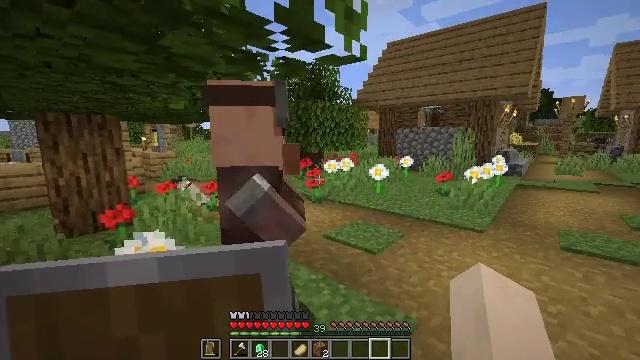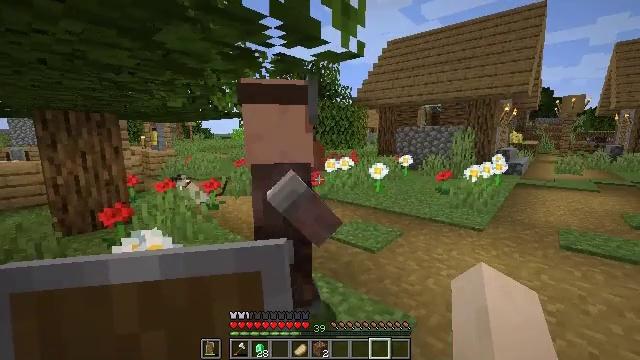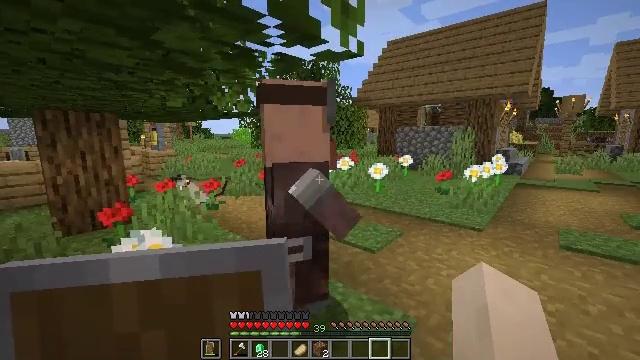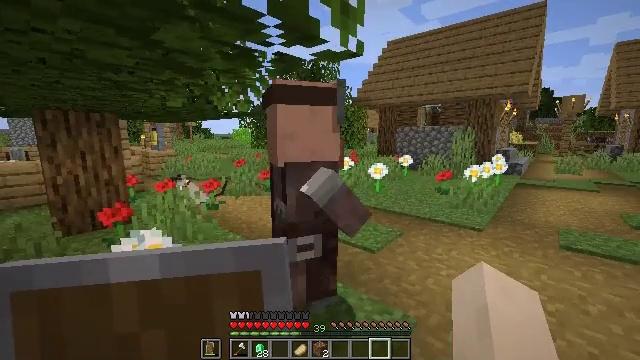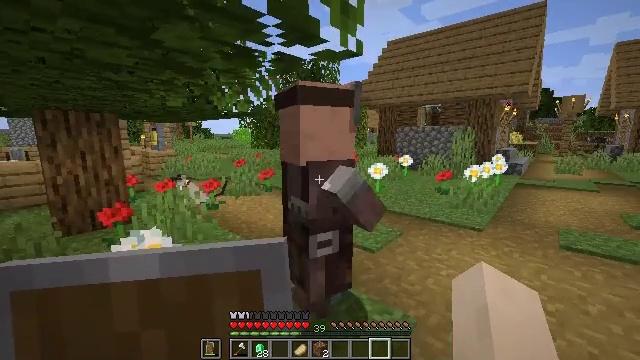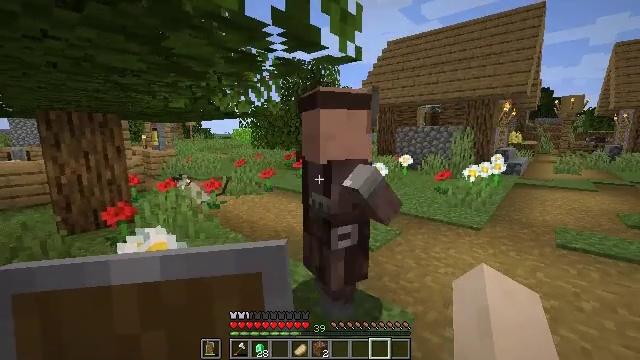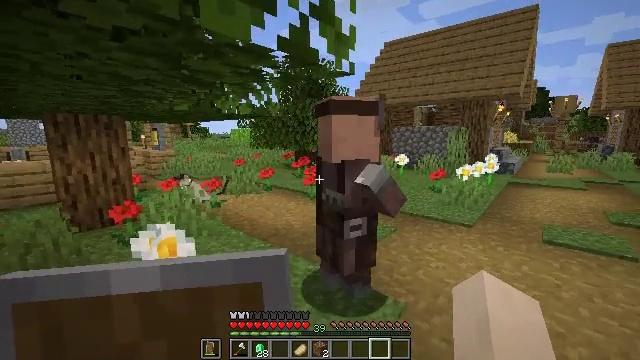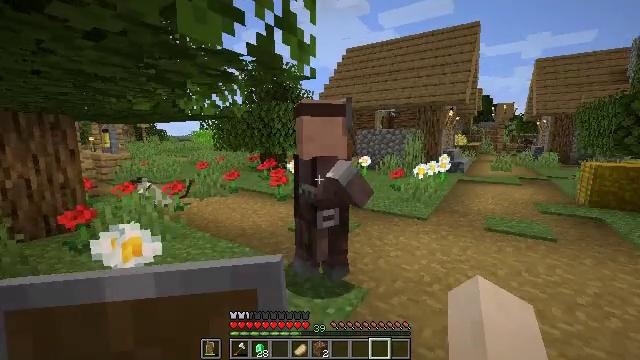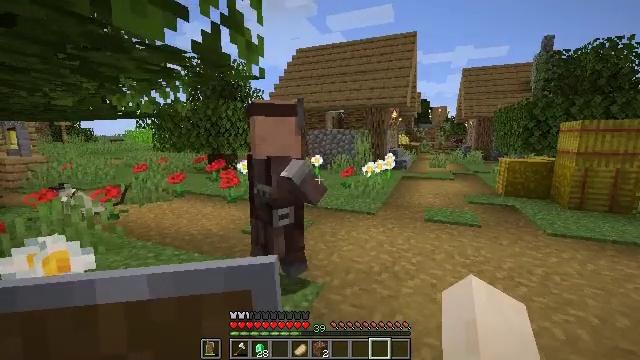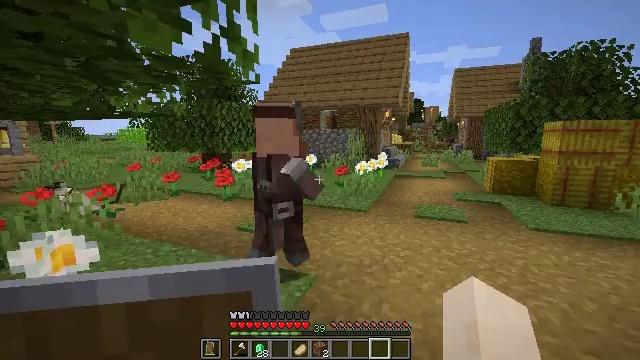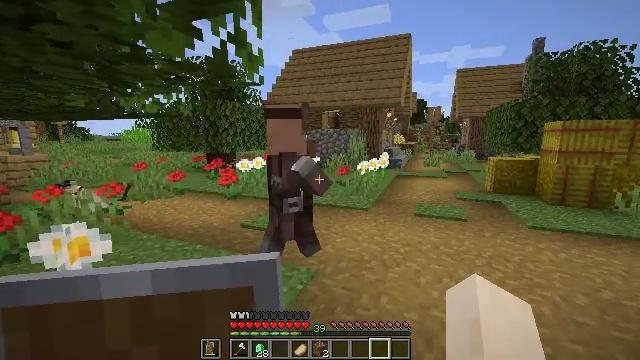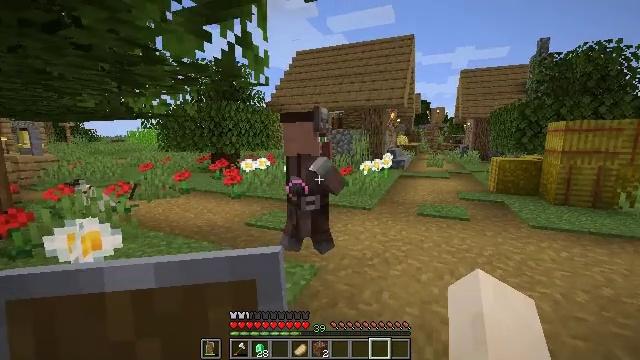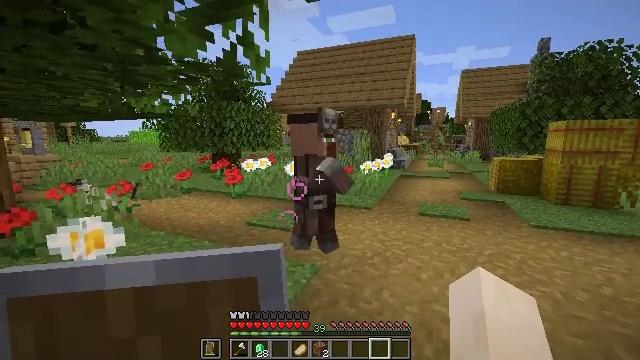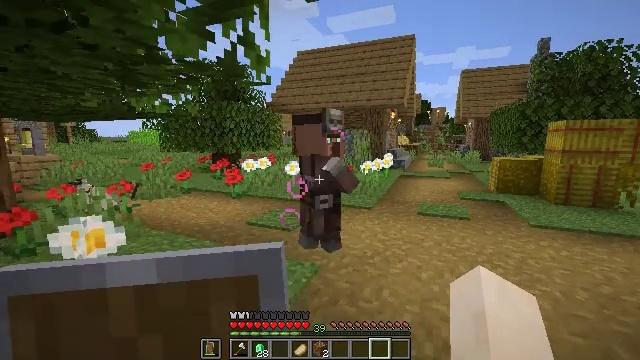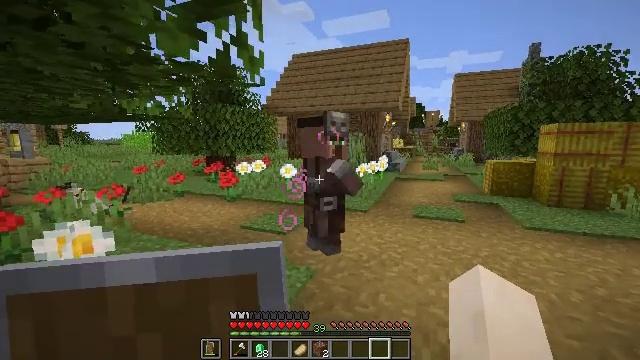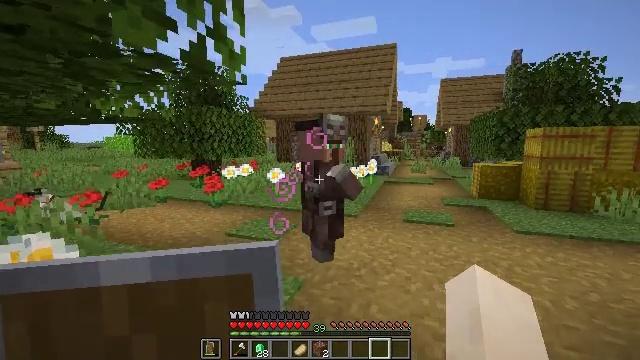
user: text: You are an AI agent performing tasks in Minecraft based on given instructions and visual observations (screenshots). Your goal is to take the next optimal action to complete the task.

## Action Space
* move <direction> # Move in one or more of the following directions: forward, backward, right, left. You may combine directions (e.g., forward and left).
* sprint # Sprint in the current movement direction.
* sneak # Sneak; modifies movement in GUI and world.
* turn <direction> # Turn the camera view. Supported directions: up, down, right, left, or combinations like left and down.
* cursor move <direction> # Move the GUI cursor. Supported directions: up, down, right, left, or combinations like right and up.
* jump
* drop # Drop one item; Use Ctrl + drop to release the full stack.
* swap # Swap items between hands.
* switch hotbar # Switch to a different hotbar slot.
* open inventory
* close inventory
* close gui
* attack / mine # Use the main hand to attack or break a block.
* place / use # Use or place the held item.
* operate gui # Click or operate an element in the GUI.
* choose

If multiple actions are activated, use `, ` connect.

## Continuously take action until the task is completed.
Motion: motion action
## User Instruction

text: Open the crafting table and craft chainmail leggings.
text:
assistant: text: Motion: no_op
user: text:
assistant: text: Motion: no_op
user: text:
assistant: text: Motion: no_op
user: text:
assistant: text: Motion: no_op
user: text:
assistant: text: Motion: move back
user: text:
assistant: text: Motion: move back
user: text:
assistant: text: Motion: move back, turn right
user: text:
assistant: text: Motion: move back, turn right
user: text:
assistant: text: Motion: turn right
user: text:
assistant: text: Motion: no_op
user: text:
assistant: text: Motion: no_op
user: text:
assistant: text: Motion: no_op
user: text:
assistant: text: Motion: no_op
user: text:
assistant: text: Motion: move forward, turn right
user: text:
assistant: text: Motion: move forward, turn right
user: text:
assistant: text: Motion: move forward
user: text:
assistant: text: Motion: move forward
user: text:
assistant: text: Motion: move forward, turn right
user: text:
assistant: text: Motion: move forward, turn right
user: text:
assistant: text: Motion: move forward, turn right
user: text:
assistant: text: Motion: move forward, turn right
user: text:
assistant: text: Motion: turn right
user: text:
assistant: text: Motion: use / place
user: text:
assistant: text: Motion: use / place
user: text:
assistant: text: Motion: use / place
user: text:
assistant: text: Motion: use / place
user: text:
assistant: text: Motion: use / place
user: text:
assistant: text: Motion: no_op
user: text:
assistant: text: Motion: no_op
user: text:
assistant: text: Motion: no_op